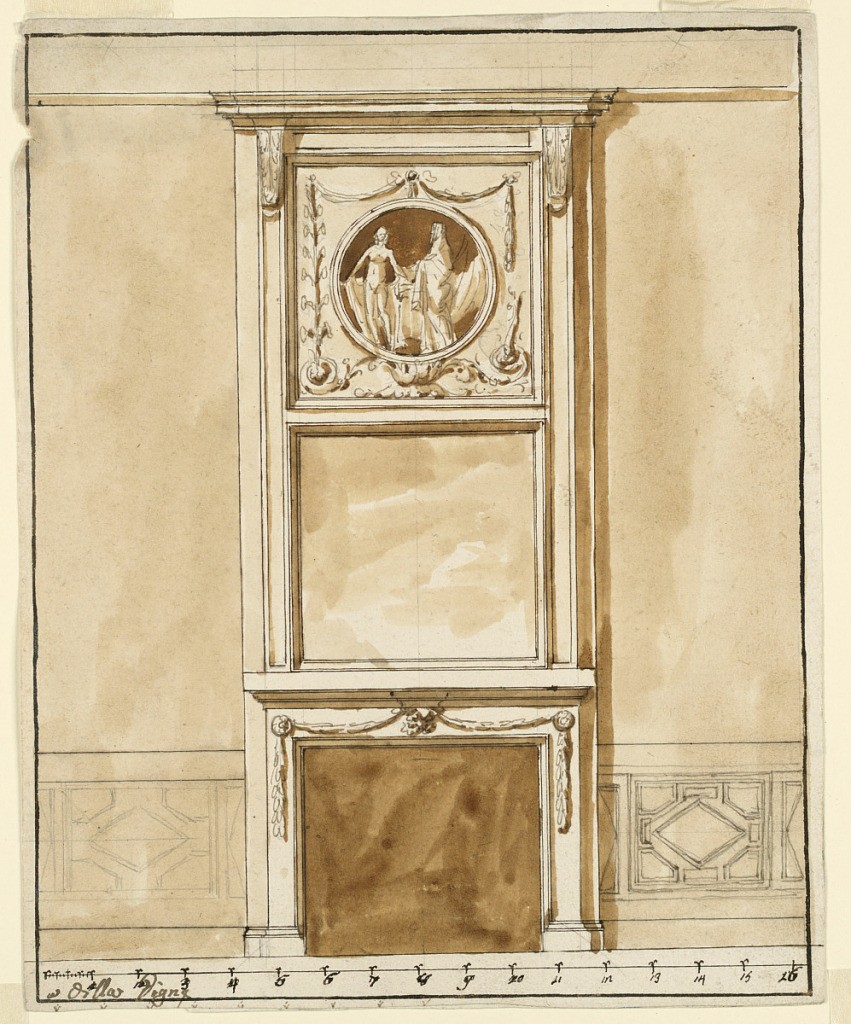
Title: Design for the Mantlepiece and Dado for a Room in the Villa Digne
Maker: Giuseppe Barberi, Italian, 1746–1809
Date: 1746–1809
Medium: Pen and brown ink, brush and brown wash, graphite on off-white laid paper
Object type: Drawing
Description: The lower part is a variation of the scheme of -1522. The supports consist of fluted consoles upon which two children are seated beside a flower pot in front of a shell at right. Half of a similar motif is upon the support at left. A landscape with a Doric temple in ruins and pyramids are shown. The upper part suggests an ovoidal painting in rich framing. At right is an imaginary arch double the width of that at left.